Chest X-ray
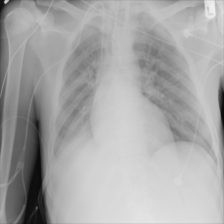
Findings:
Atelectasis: positive
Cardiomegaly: negative
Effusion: negative
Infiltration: negative
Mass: negative
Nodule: negative
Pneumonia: negative
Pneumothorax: negative
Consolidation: negative
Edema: negative
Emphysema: negative
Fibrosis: negative
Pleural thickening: negative
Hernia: negative